Field crop: maize
Growth stage: 1
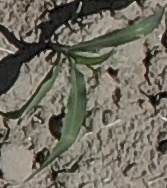
Species: sorghum